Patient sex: F
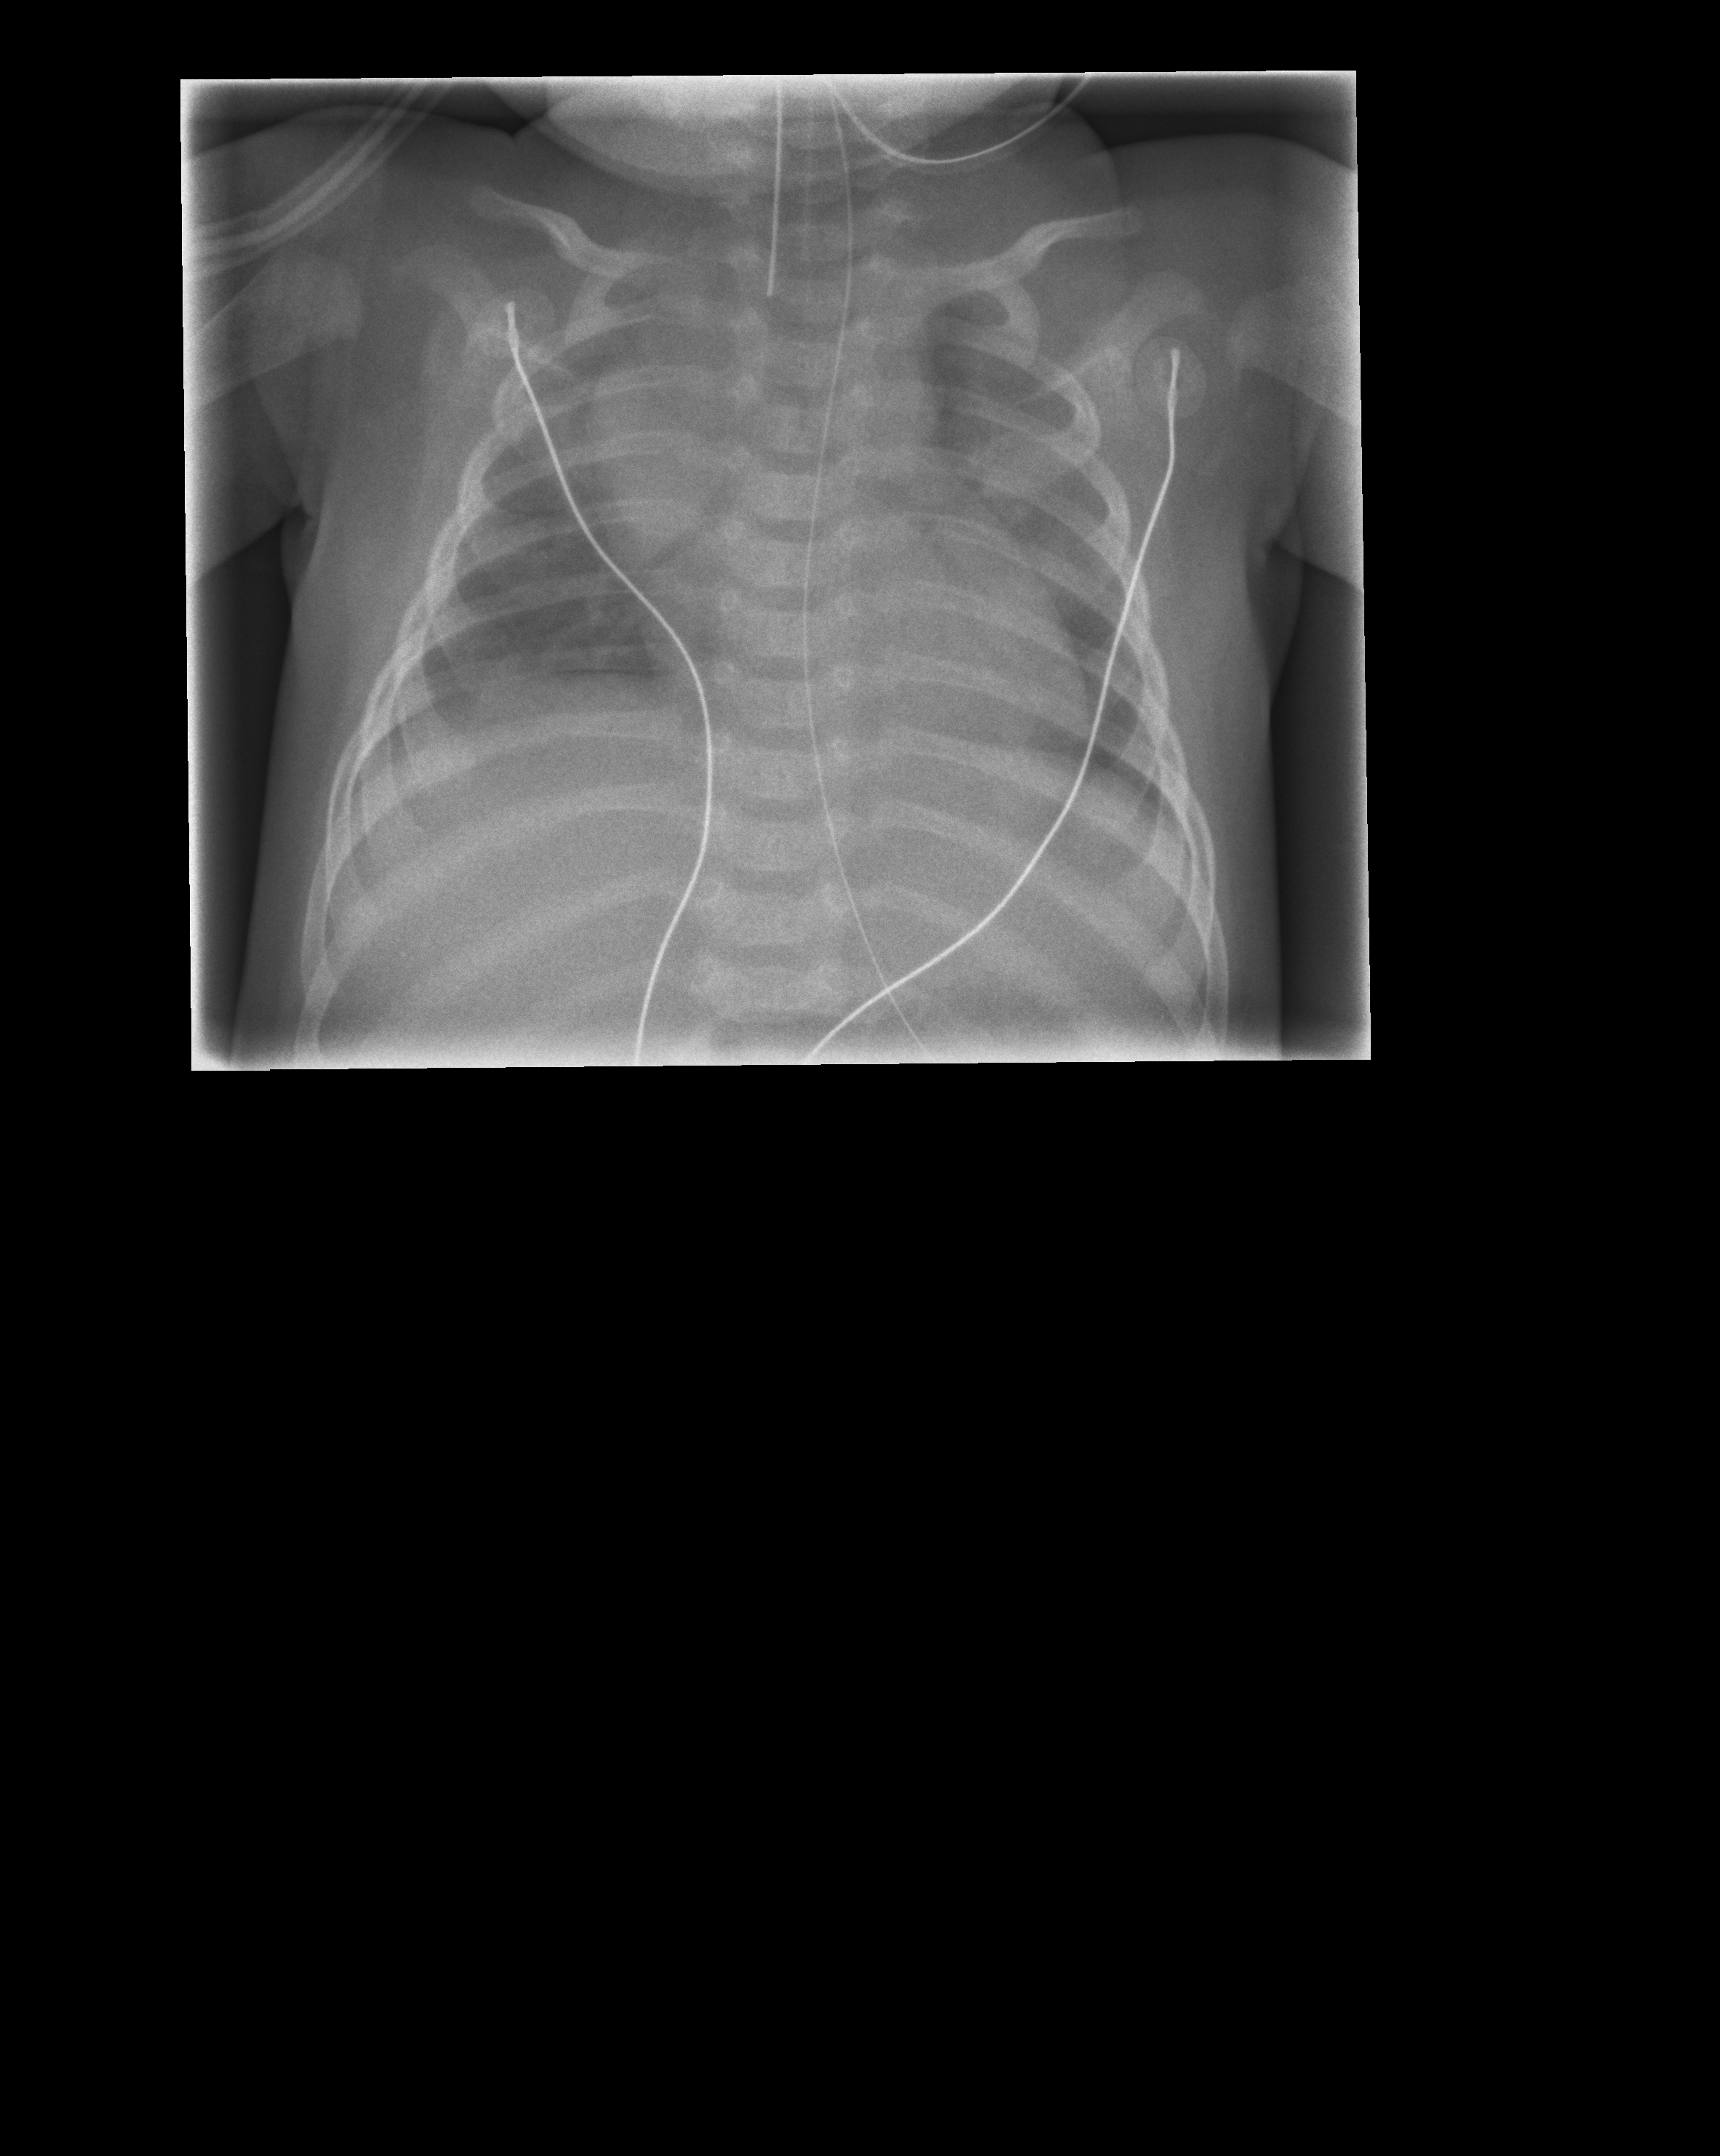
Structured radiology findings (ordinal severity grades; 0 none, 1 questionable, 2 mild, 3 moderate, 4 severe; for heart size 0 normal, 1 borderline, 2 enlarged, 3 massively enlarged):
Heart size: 0
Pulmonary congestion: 0
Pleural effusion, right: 0
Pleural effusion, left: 0
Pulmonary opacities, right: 0
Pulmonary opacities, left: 0
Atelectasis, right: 3
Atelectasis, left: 0